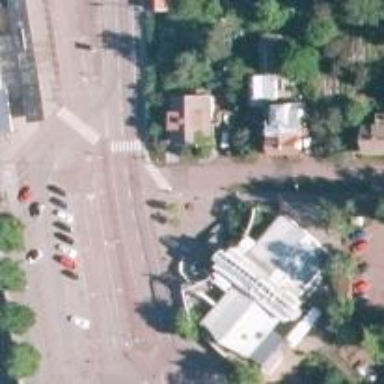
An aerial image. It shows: Crossing on cycleway.